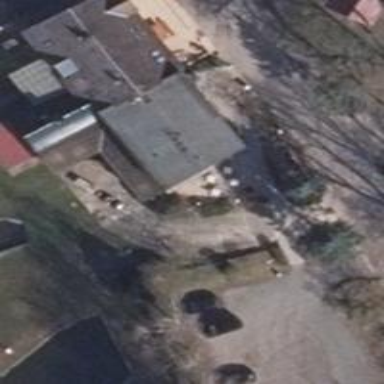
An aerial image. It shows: Driveway.